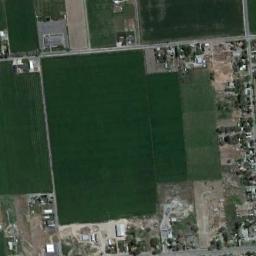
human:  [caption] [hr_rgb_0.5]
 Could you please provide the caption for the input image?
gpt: A green rectangular farmland is surrounded by a residential area .

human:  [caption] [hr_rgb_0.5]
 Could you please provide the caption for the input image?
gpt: The rectangular farmland is next to some trees .

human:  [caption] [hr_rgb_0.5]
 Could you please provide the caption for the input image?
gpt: There are many buildings of different shapes beside the rectangular farmlands .

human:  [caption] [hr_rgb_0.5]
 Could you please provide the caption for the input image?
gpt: Four neatly arranged green rectangular farmlands of various sizes, Surrounded by buildings .

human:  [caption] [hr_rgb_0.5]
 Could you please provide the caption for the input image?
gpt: There are many buildings beside the green rectangular farmlands .